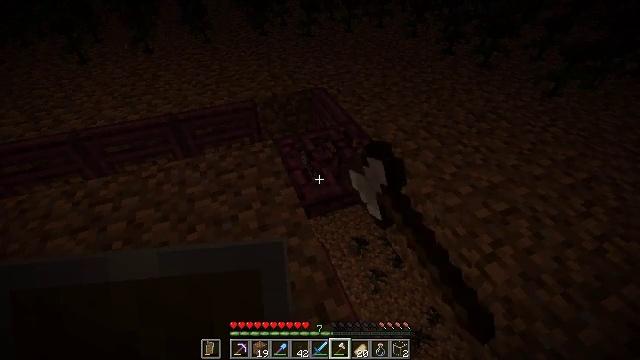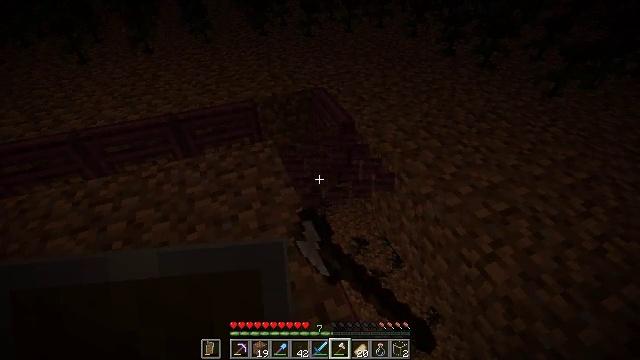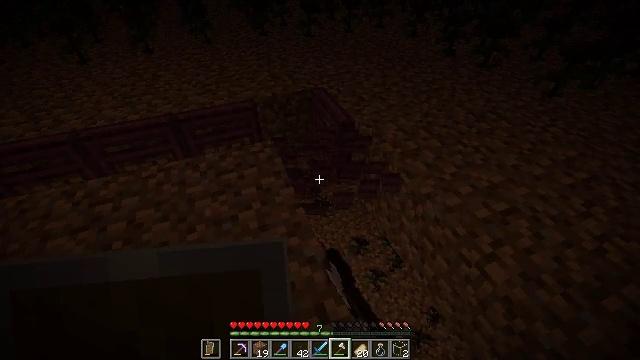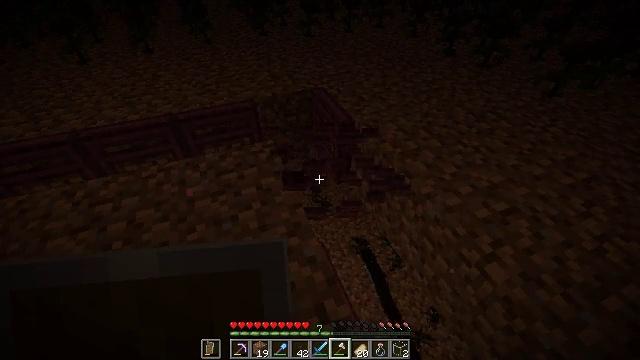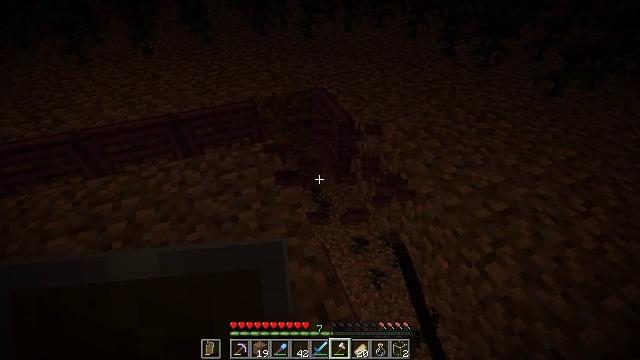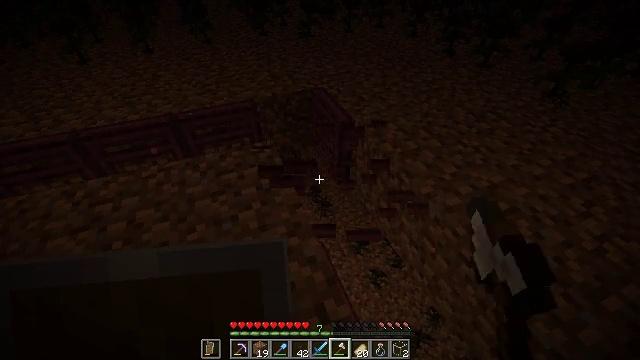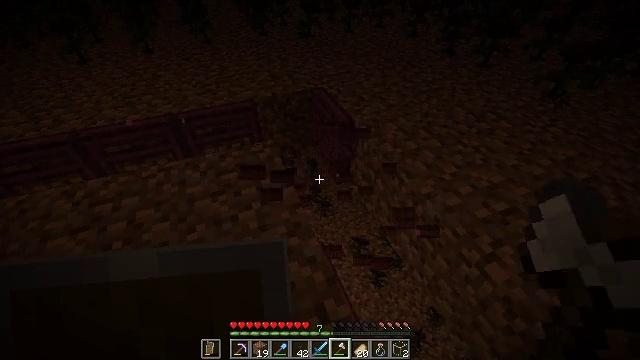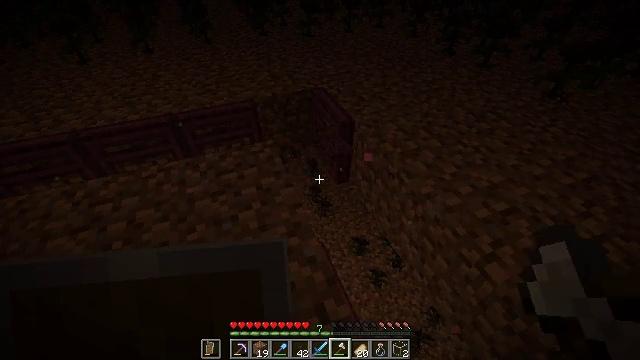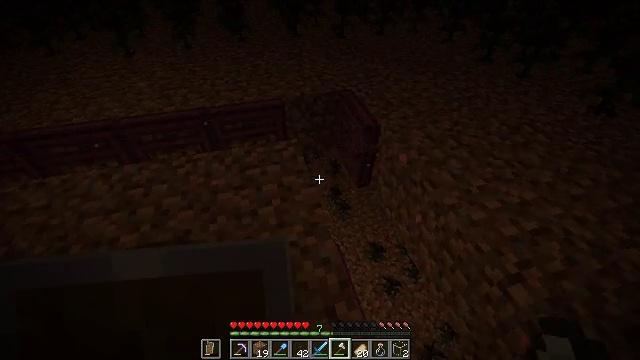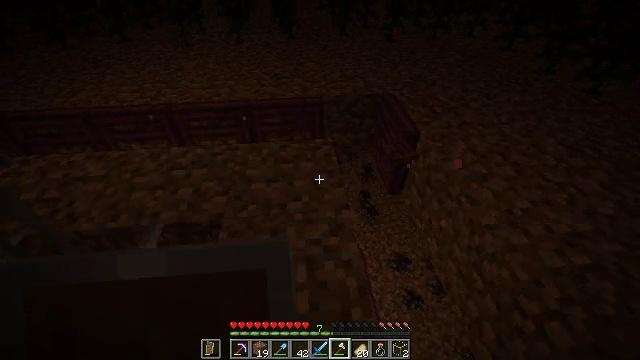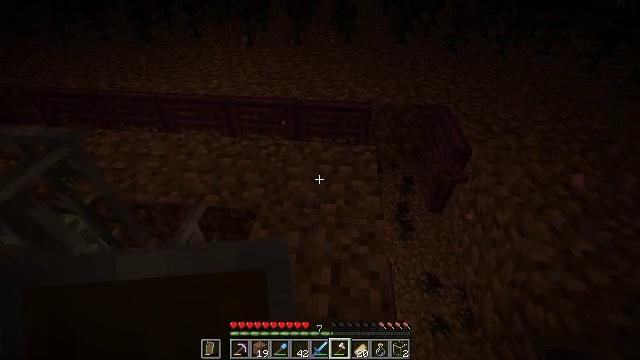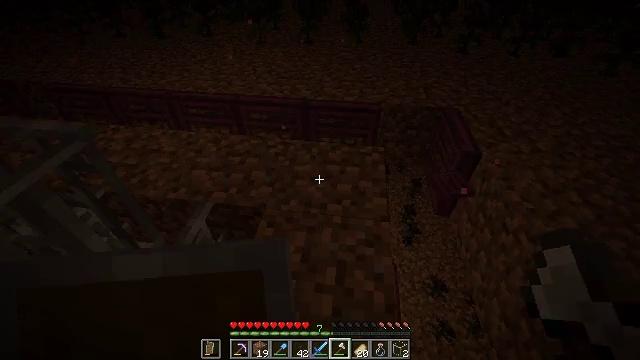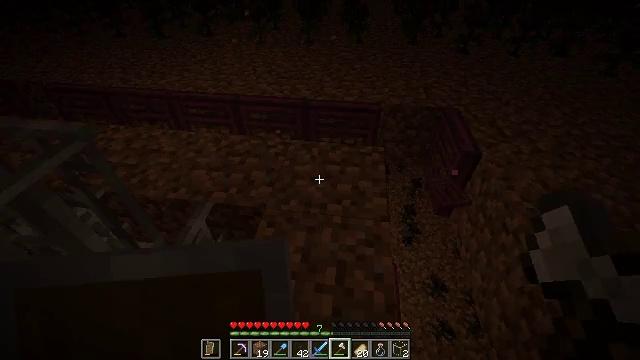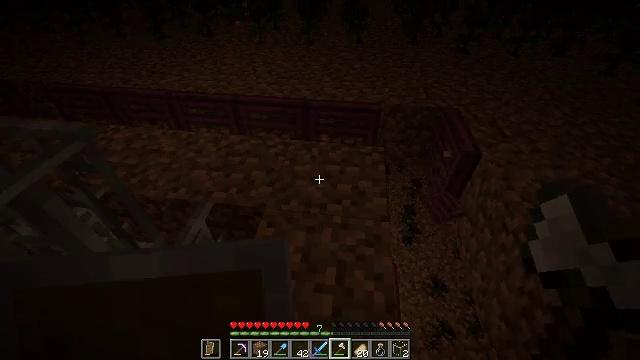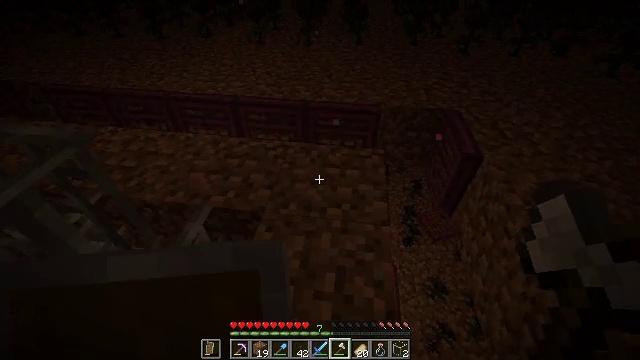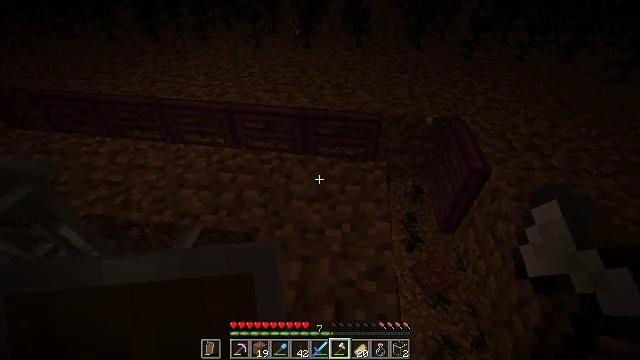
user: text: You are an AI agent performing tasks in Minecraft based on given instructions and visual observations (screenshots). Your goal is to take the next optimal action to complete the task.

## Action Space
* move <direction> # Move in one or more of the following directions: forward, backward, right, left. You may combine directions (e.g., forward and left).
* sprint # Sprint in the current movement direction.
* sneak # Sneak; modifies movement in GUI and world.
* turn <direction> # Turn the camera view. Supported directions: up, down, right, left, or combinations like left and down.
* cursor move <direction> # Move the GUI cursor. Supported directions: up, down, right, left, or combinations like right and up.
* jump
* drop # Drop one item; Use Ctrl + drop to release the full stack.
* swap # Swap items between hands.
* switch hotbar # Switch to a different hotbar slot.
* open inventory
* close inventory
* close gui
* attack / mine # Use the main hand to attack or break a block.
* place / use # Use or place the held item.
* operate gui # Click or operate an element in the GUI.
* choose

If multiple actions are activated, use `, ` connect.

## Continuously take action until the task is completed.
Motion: motion action
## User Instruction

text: Break the crimson trapdoor to collect it.
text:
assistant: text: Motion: attack / mine
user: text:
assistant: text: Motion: attack / mine
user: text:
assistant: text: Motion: attack / mine
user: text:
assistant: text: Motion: attack / mine
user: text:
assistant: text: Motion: attack / mine
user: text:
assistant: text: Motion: attack / mine
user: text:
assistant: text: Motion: attack / mine
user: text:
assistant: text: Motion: turn left, attack / mine
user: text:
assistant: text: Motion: turn left
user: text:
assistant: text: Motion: turn left
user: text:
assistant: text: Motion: turn left
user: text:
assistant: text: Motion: no_op
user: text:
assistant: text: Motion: no_op
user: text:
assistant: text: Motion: move forward
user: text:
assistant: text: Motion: move forward
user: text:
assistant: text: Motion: move forward
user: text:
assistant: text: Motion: move forward
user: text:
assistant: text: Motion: move forward
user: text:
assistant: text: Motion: move forward
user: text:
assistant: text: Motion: turn right
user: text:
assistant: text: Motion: turn right
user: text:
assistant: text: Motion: turn right and down
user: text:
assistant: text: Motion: turn right and down
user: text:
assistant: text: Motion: turn right and down
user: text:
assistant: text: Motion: turn right
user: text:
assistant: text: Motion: turn right
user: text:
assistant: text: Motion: turn right
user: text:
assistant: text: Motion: no_op
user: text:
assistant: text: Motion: no_op
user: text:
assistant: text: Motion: no_op